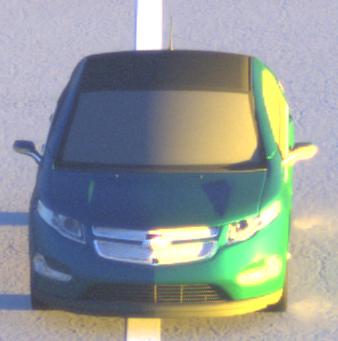
Make: Chevrolet
Model: Volt
Detailed model: Volt
Model produced from: 2011/11
Model produced until: 2014/08
Doors: 5
Color: blue
Road condition: dry road
Daytime: sunrise or sunset
Contrast: high contrast